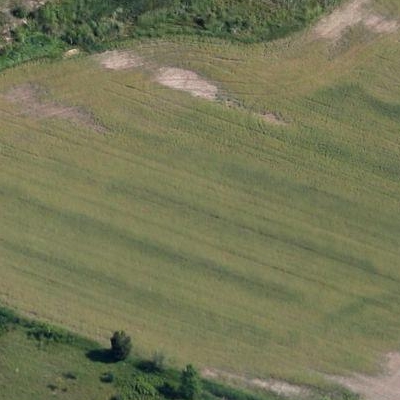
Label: aGrass